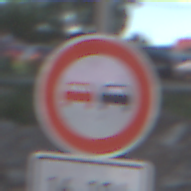
Verkehrszeichen: Ueberholverbot
Zusatzzeichen unten: ZeitangabenOhneBeschraenkungAufWochentage1
Umgebung: Outdoor, Suburban
Tageszeit: MorningAfternoon
Wetter: PartlyCloudy
Licht: Natural
Jahreszeit: NotSpecified
Kontrast: HighContrast